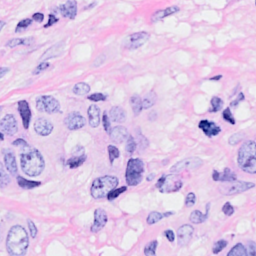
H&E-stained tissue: Breast